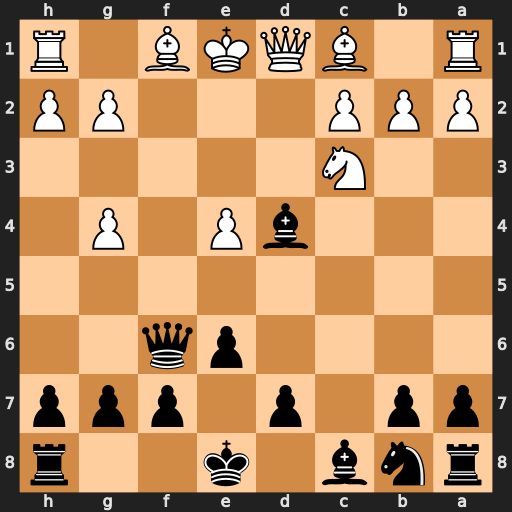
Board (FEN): rnb1k2r/pp1p1ppp/4pq2/8/3bP1P1/2N5/PPP3PP/R1BQKB1R
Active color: b
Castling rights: KQkq
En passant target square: -
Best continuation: Qf2#